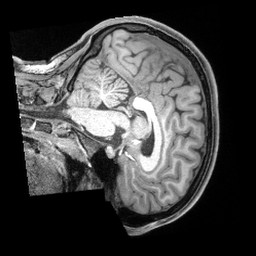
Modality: T1w
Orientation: sagittal
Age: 18
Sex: female
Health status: healthy
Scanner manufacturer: siemens
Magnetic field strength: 3 T
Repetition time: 2.4 s
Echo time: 0.00194 s